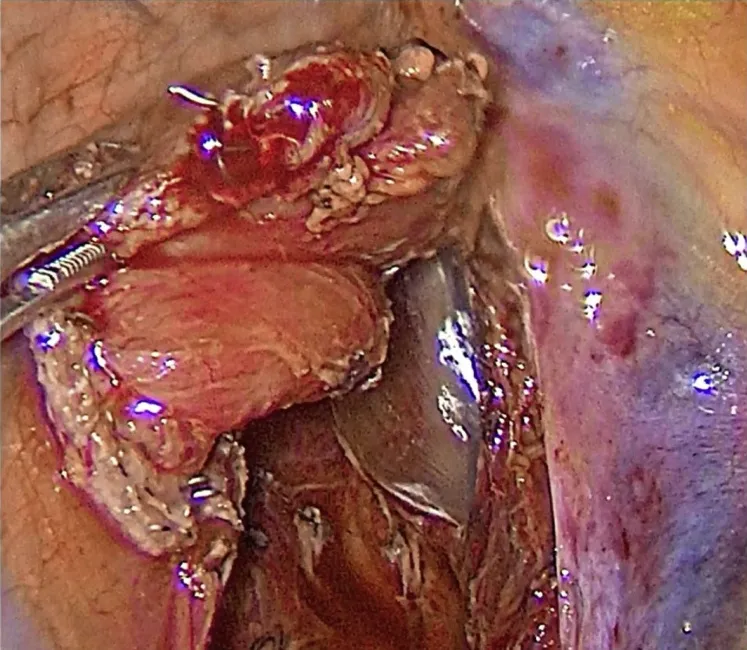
The tracheal cuff is seen in the trachea through the 30 mm rupture.
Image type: medical_photograph (other_medical_photograph)